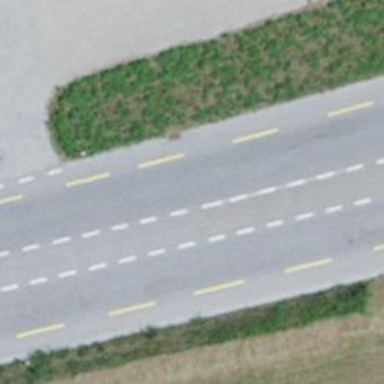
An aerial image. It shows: Primary road with asphalt surface and designated cycle lane.